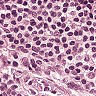
Metastatic tissue present: no